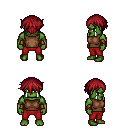
a pixel art fantasy rpg character, male body template, orc, green skin, brown sleeveless shirt, red pants, brunette short bangs hairstyle, cloth bracers, four views (front, back, left, right), 2x2 character sprite sheet, small pixel art, hard edges, no anti-aliasing